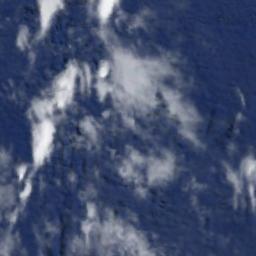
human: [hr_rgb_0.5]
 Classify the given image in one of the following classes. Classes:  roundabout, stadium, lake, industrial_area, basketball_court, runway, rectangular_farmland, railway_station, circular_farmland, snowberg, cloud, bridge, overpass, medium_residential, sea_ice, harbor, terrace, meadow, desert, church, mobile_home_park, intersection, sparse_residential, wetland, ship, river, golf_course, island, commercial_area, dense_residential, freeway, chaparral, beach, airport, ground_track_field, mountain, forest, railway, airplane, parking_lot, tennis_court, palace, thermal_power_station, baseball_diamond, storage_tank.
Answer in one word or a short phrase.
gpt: cloud